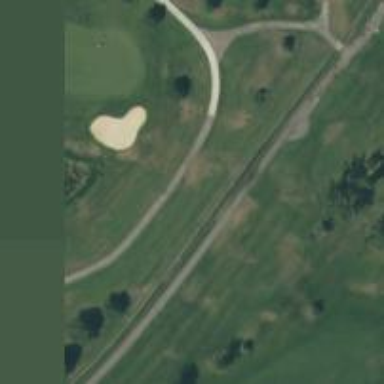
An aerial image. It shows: Path designated for golf carts.